Field crop: maize
Growth stage: 1
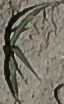
Species: sorghum